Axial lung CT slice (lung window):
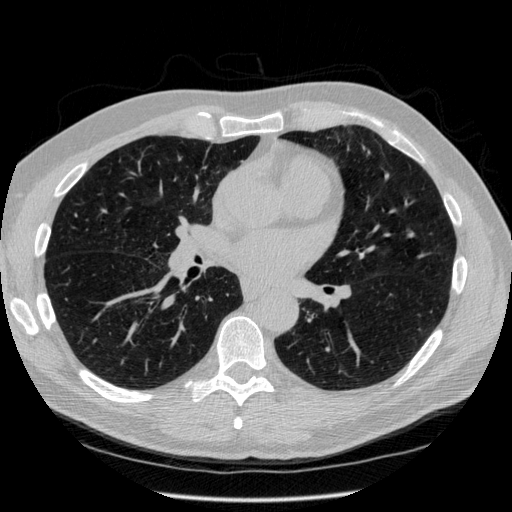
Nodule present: no